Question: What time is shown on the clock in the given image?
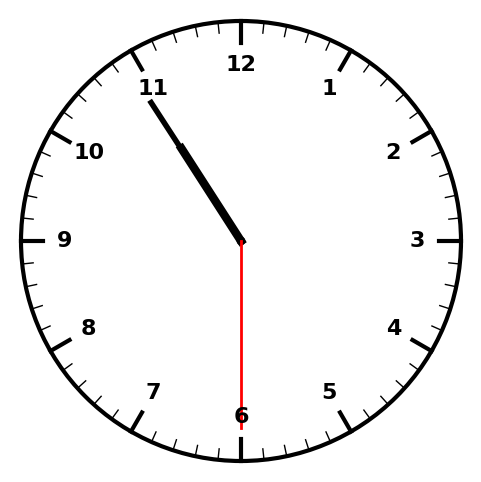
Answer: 10:54:30